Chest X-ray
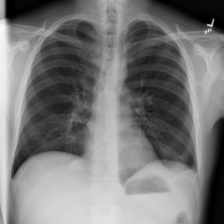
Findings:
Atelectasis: positive
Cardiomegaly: negative
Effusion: positive
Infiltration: negative
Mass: negative
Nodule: negative
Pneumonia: negative
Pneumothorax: negative
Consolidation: negative
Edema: negative
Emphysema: negative
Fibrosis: negative
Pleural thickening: negative
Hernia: negative